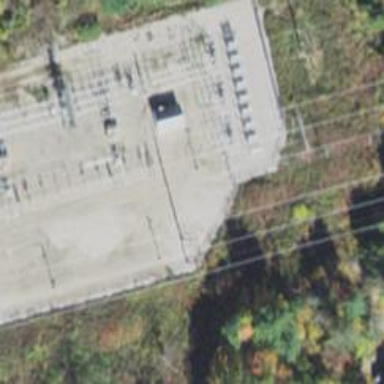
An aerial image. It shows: Switch for power supply.